Interaction volume radius: 5 \u00c5
Interaction volume height: 15 \u00c5
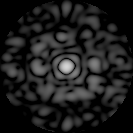
Disorder parameter: 0.8628